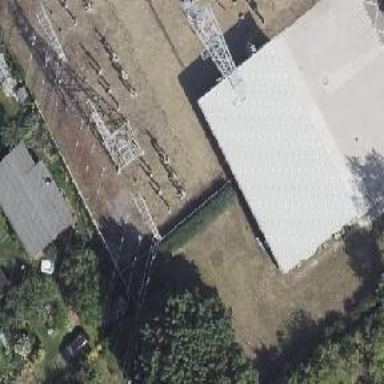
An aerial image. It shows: Three cables of power line.